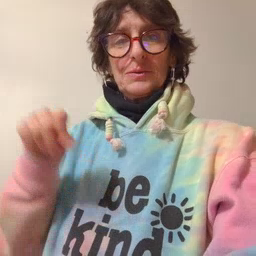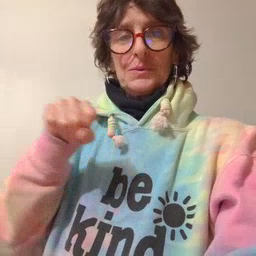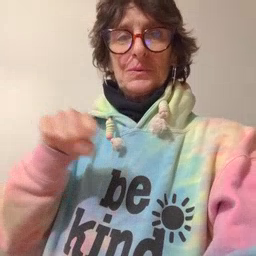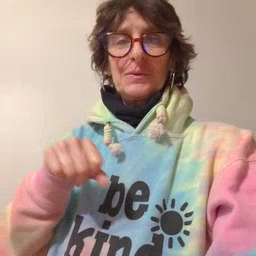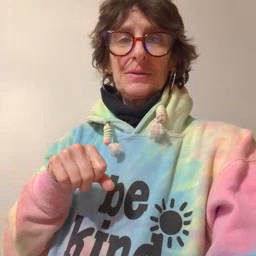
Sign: shoe